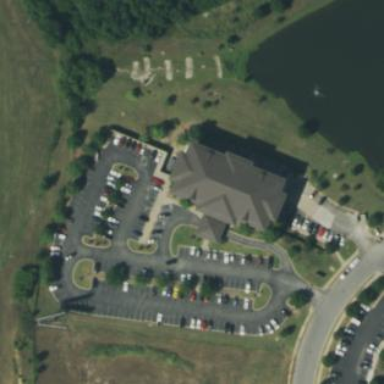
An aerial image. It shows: Commercial building housing clinic.